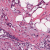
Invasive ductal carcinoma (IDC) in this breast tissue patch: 1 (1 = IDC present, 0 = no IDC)